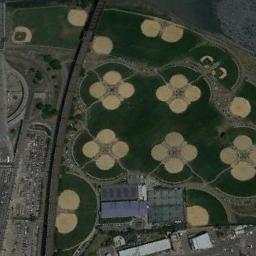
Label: baseball_diamond